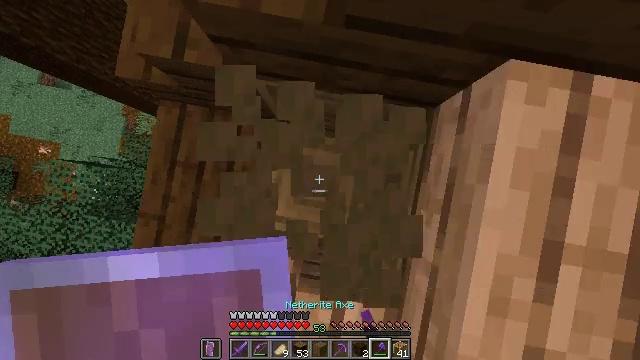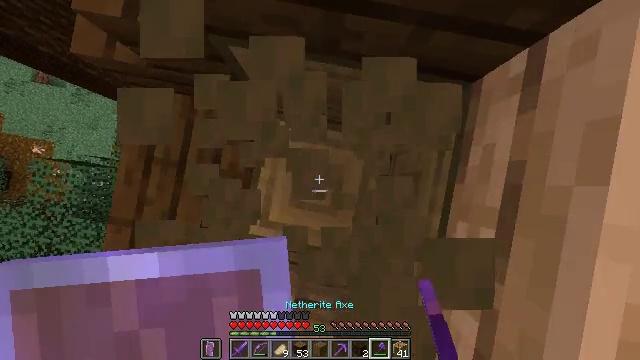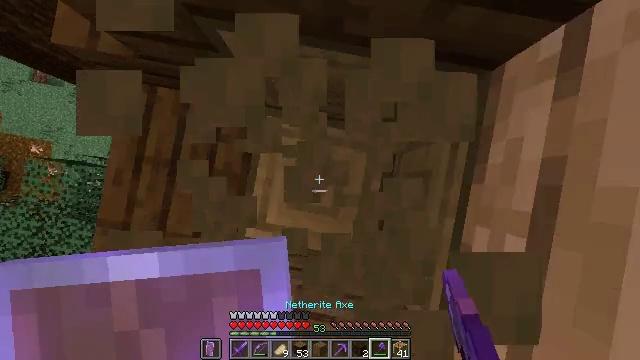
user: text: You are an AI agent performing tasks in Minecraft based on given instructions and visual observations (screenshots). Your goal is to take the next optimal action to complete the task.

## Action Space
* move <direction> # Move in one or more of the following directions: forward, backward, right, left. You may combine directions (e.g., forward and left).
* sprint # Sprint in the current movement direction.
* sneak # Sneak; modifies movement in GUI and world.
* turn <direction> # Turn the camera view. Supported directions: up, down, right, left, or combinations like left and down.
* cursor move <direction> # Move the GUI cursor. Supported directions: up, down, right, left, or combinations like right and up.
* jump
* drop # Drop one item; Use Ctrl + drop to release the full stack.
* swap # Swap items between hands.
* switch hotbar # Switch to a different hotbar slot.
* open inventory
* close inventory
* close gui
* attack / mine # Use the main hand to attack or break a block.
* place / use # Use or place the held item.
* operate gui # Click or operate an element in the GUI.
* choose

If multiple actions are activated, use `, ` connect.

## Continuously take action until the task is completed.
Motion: motion action
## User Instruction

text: Gather stripped spruce log from the tree.
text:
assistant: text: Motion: no_op
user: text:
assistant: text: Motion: no_op
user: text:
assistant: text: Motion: no_op